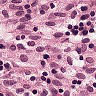
Metastatic tissue present: no